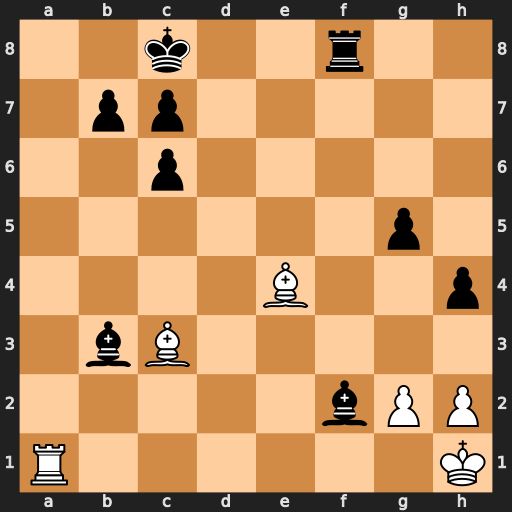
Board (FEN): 2k2r2/1pp5/2p5/6p1/4B2p/1bB5/5bPP/R6K
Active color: w
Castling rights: -
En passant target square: -
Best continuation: Ra8+ Kd7 Rxf8